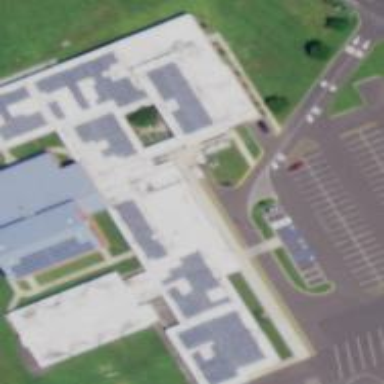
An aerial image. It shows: School.